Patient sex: M
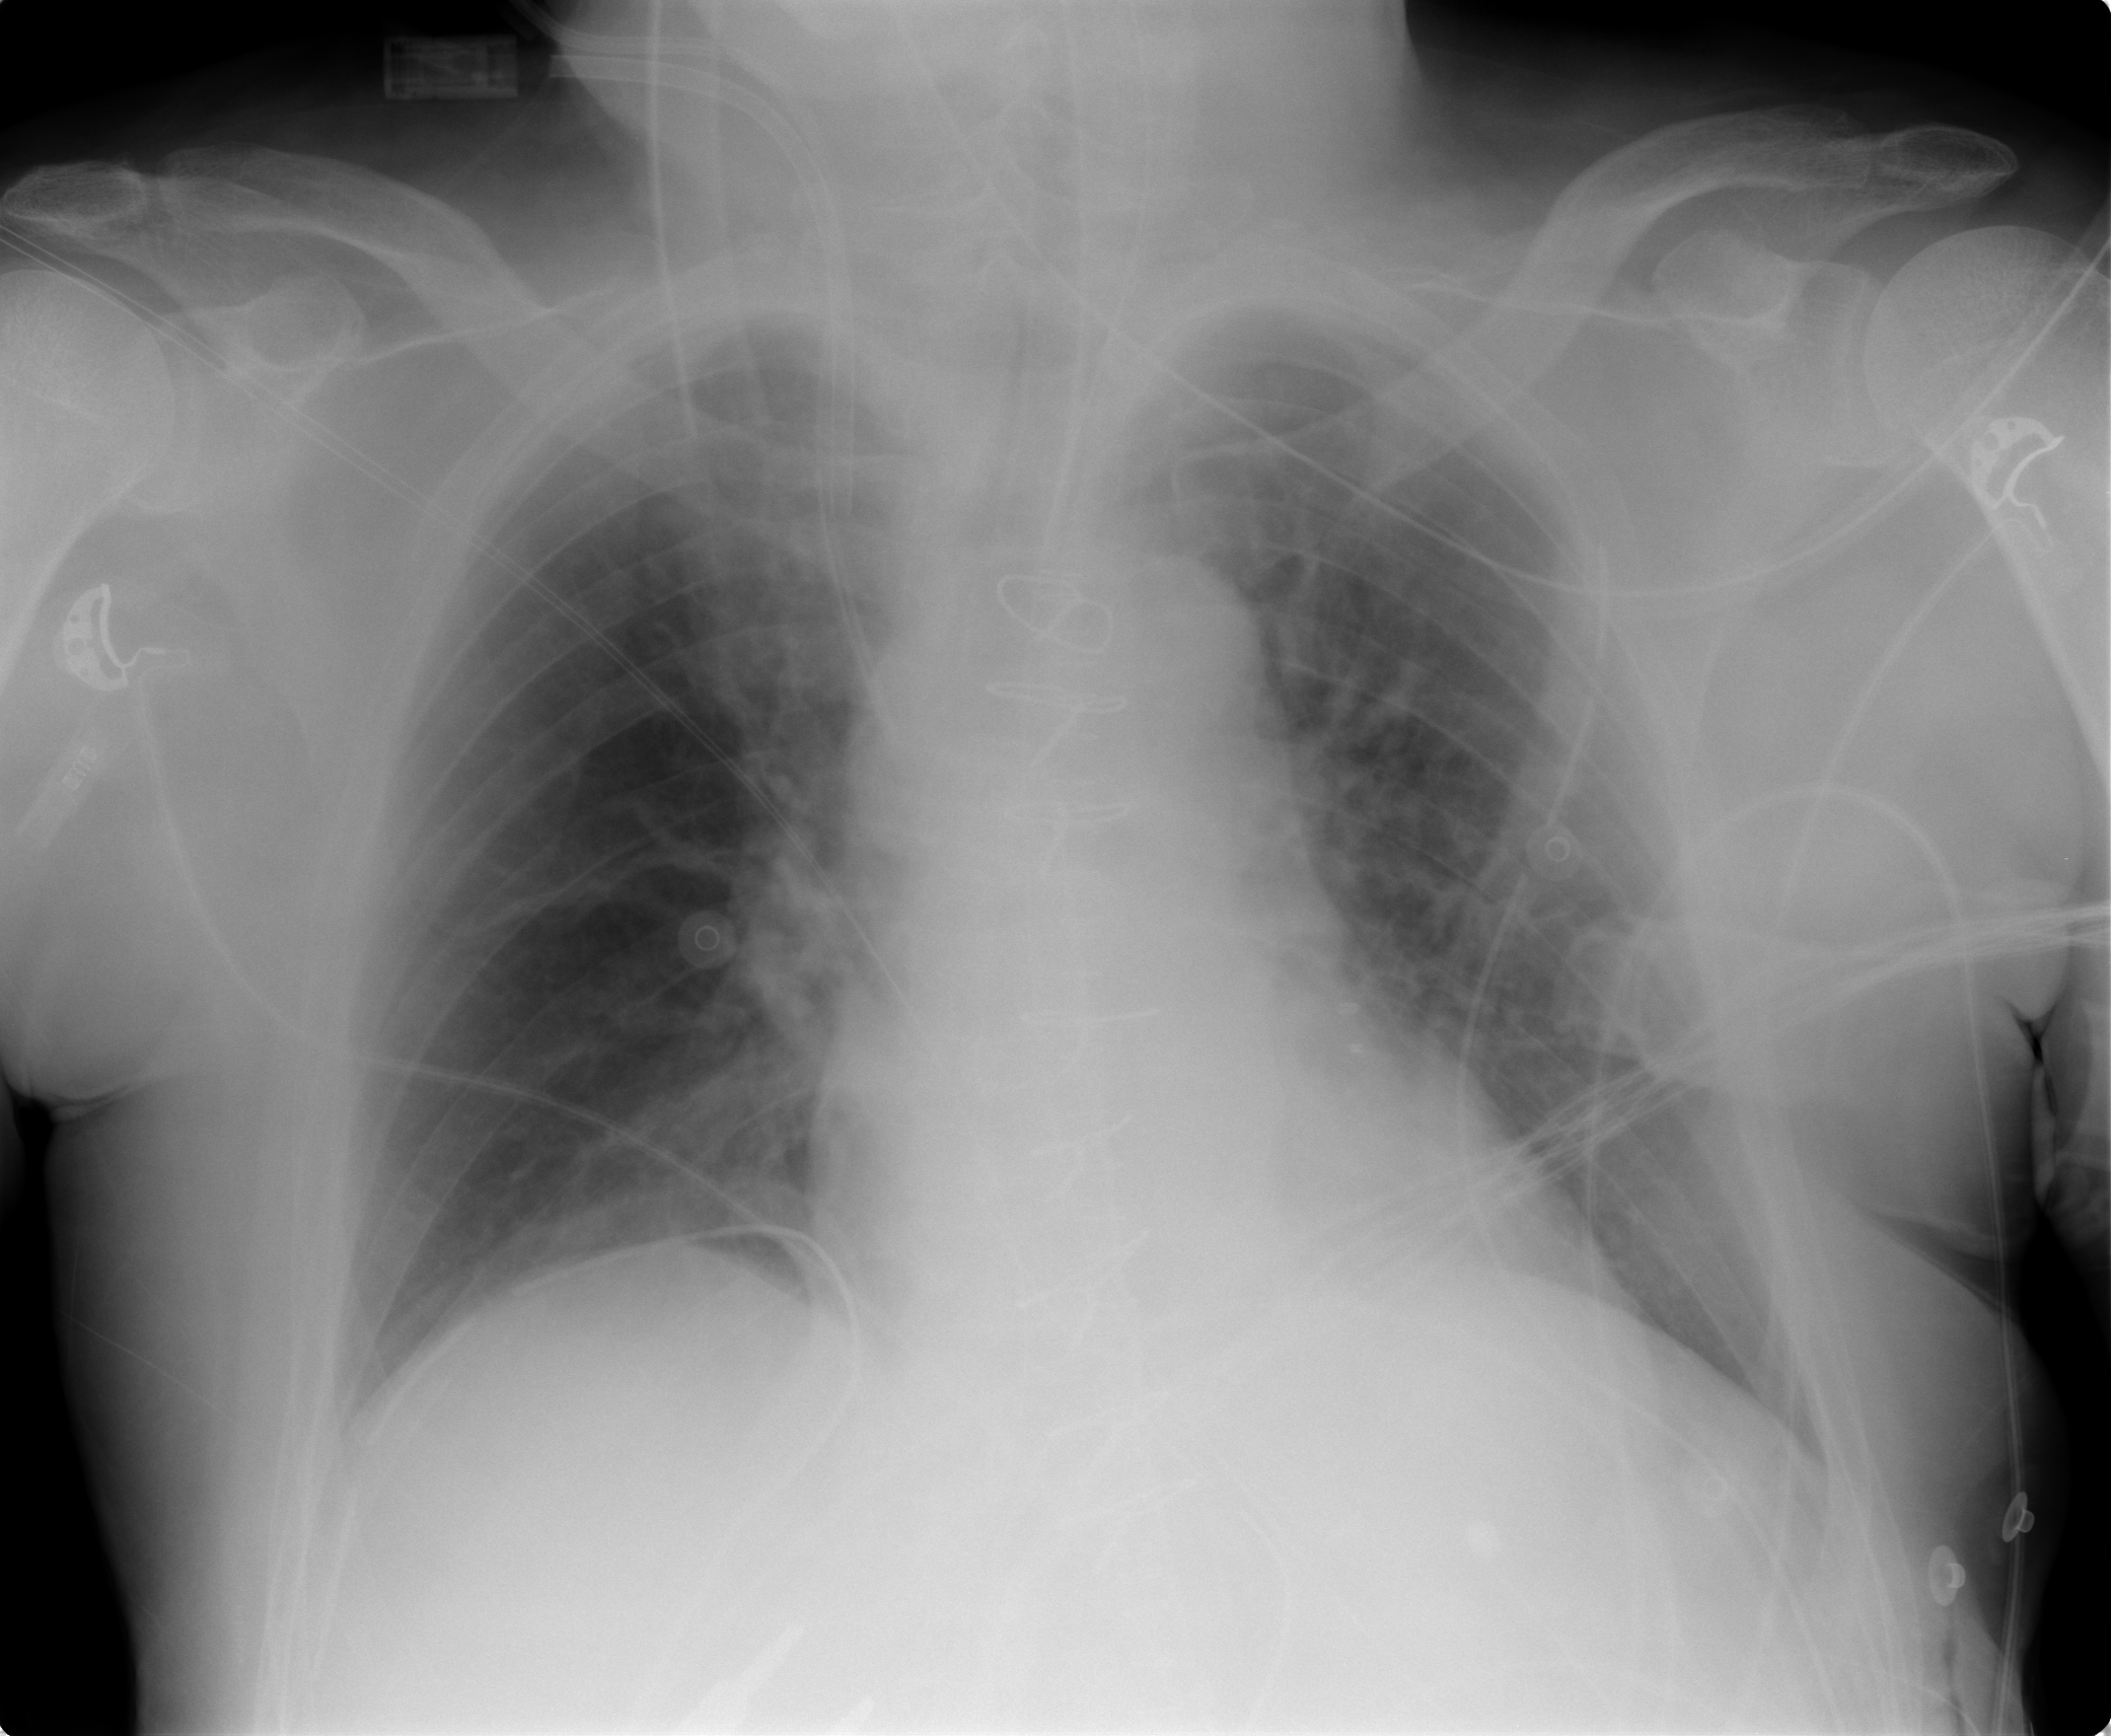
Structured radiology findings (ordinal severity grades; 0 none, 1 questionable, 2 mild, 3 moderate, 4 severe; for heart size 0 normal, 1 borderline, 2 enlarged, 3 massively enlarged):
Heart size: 1
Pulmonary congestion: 2
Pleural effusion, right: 0
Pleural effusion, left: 1
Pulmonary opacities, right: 0
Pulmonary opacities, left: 0
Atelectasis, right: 0
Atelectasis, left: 0